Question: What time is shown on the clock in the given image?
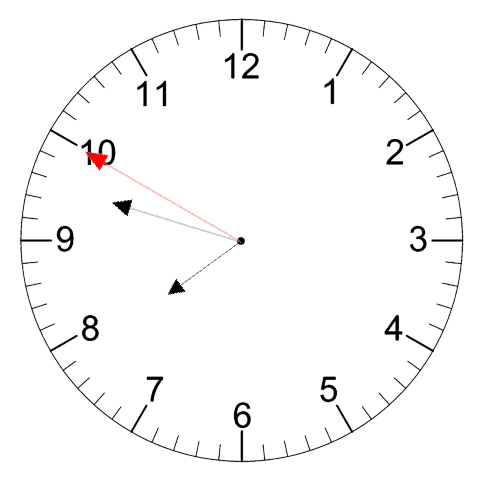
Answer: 07:47:50